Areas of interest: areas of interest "Shopping Mall"
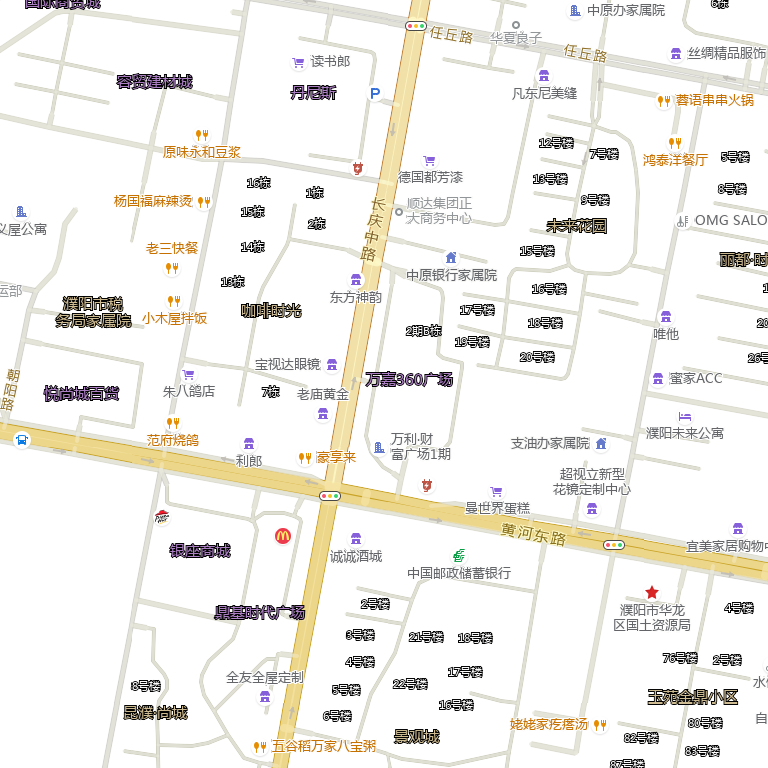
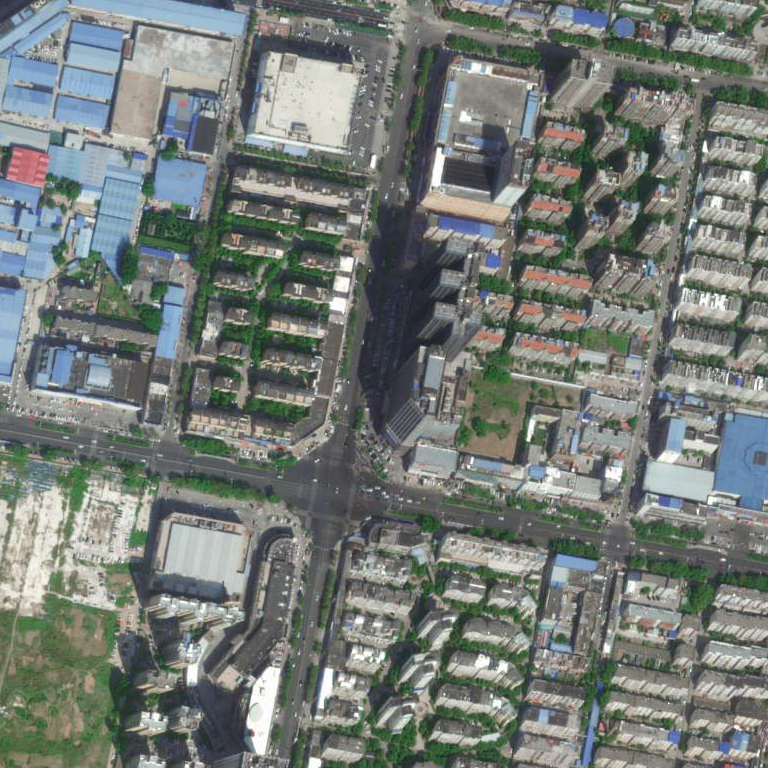